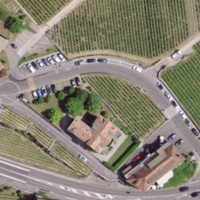
EUNIS habitat code: 24
Species observed at this site:
Chroicocephalus ridibundus
Larus michahellis
Viburnum tinus
Carpinus betulus
Mergus merganser
Opuntia humifusa
Phoenicurus ochruros